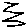
Label: zigzag